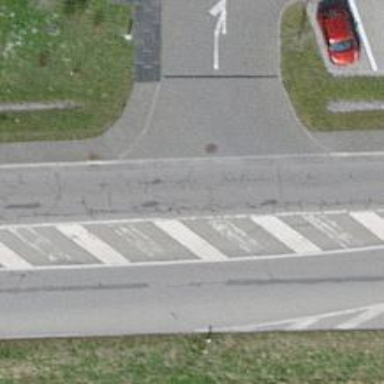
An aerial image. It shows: Asphalt footpath with unmarked crossing.